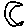
Label: moon